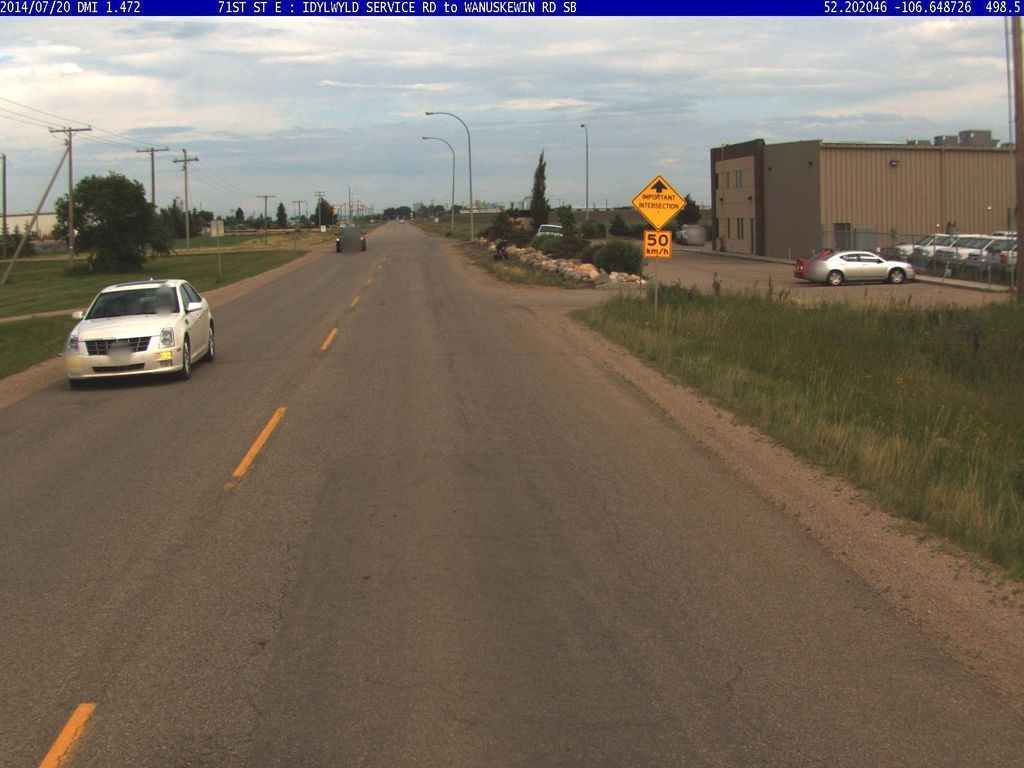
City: saskatoon